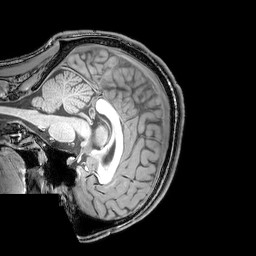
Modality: T1w
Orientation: sagittal
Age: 24
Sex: male
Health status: healthy
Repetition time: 0.081 s
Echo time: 0.037 s